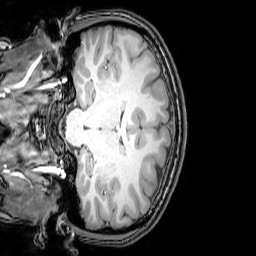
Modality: T1w
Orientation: coronal
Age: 25
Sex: female
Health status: healthy
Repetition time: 0.081 s
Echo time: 0.037 s